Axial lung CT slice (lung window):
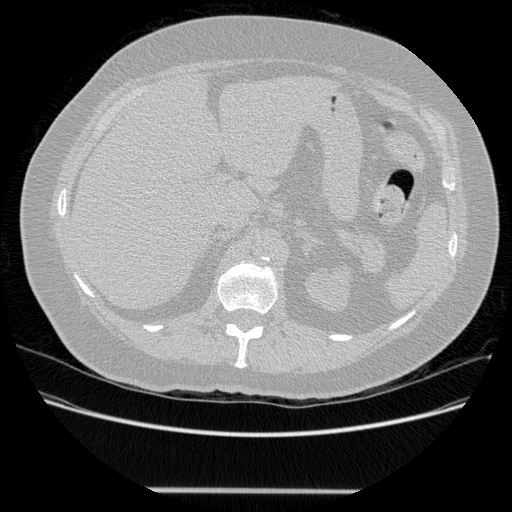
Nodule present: no